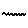
Label: zigzag